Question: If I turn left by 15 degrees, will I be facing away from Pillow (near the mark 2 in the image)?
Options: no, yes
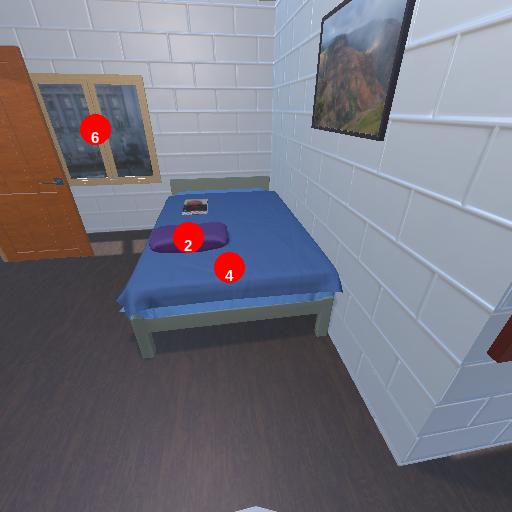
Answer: no